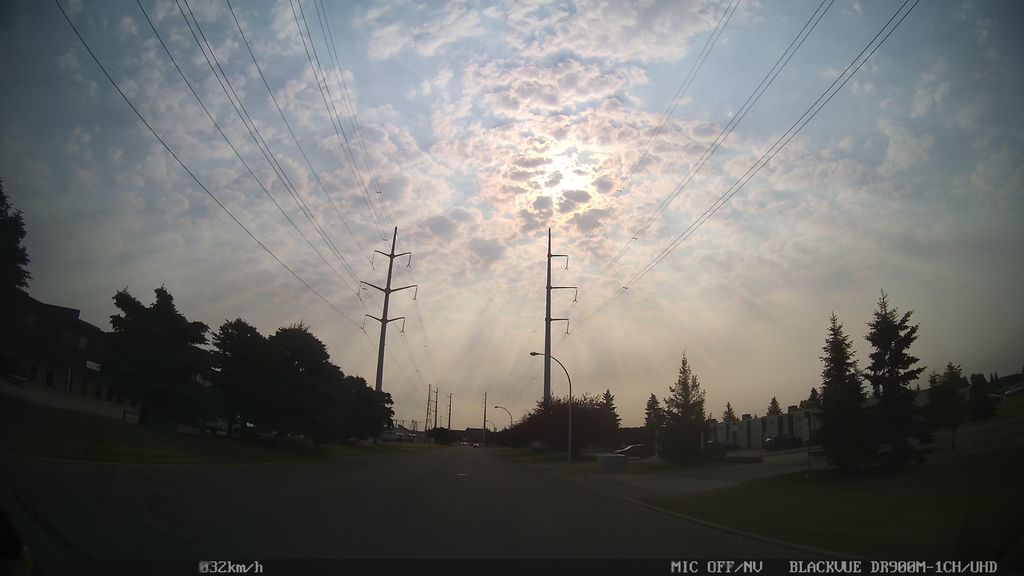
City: edmonton